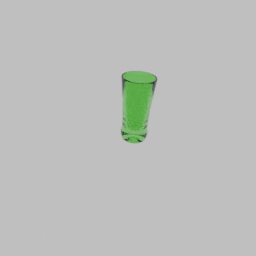
Label: tools